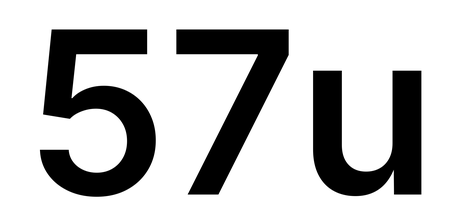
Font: Inter_SemiBold